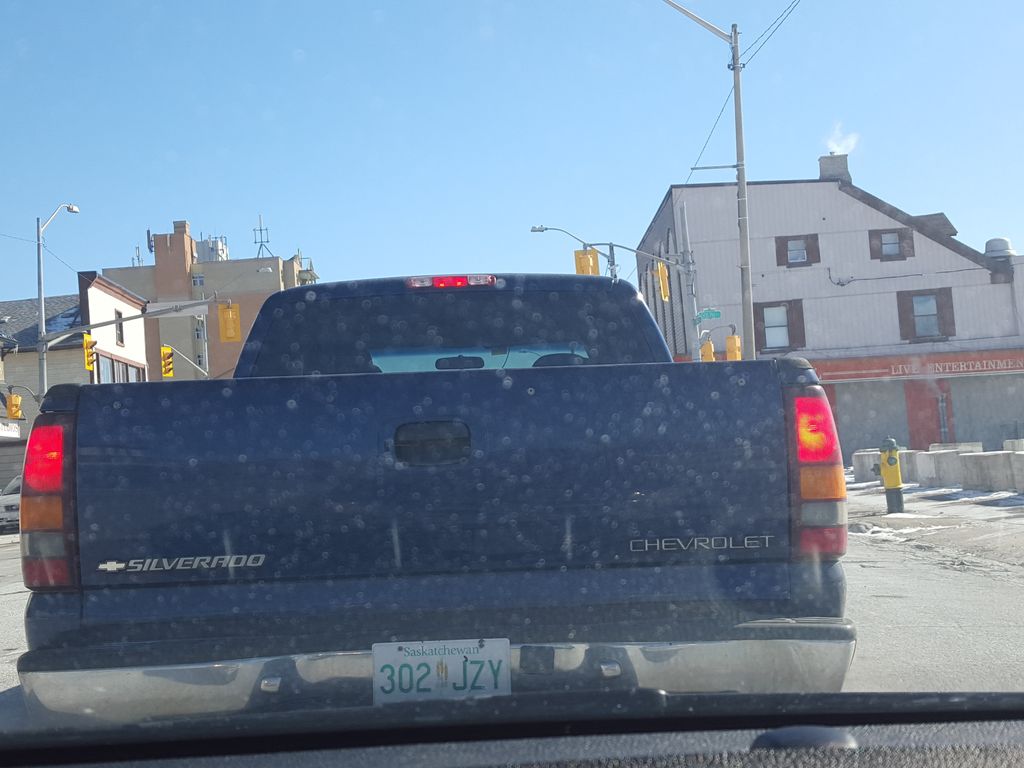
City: kitchener-waterloo